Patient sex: M
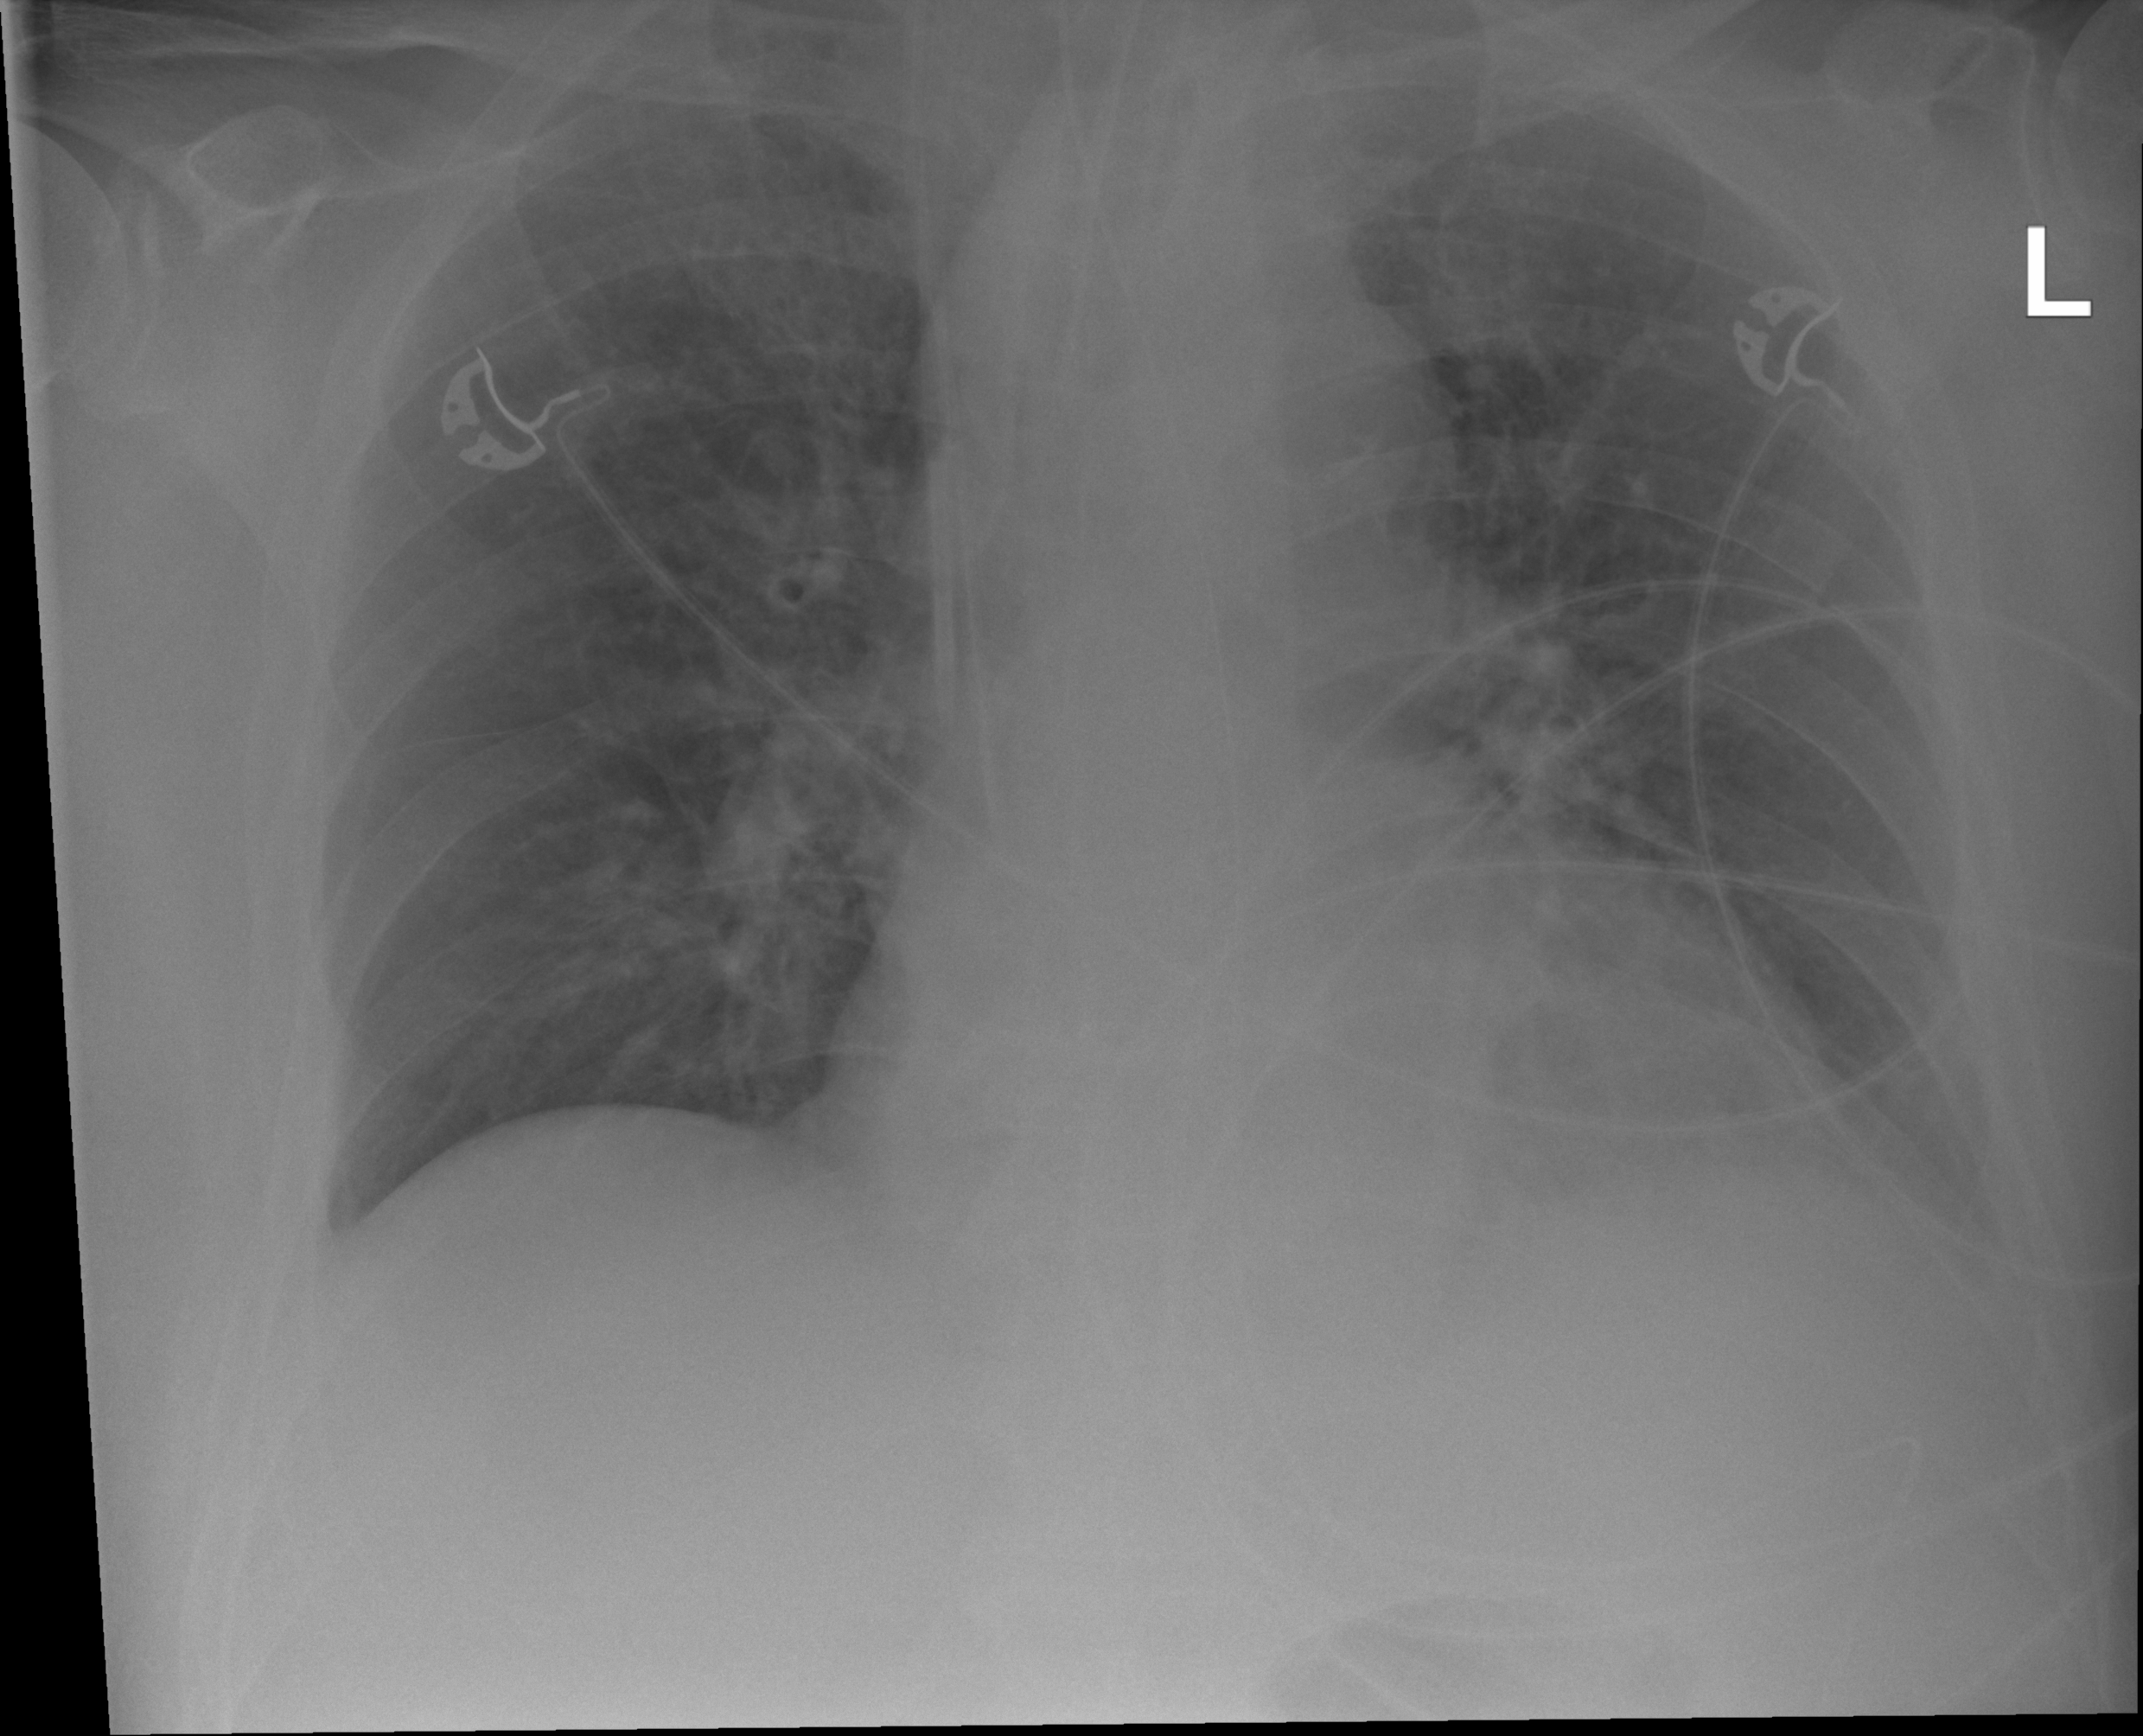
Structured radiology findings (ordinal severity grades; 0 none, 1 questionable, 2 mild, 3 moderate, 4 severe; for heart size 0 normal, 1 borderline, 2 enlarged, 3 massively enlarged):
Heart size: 1
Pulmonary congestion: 1
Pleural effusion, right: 2
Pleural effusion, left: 0
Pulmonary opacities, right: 0
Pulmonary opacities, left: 0
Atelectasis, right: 0
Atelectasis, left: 2